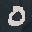
Label: 0